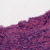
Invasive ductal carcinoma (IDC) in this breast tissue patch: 1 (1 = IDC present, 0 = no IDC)